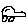
Label: car